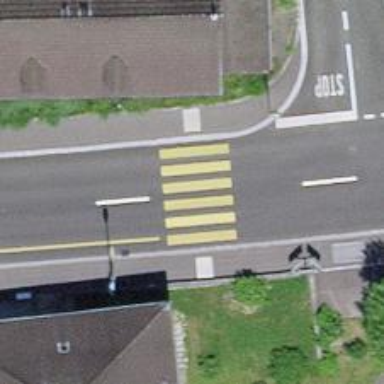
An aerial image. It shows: Uncontrolled zebra crossing on the road.